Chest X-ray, PA view. Patient: 44 years old, sex F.
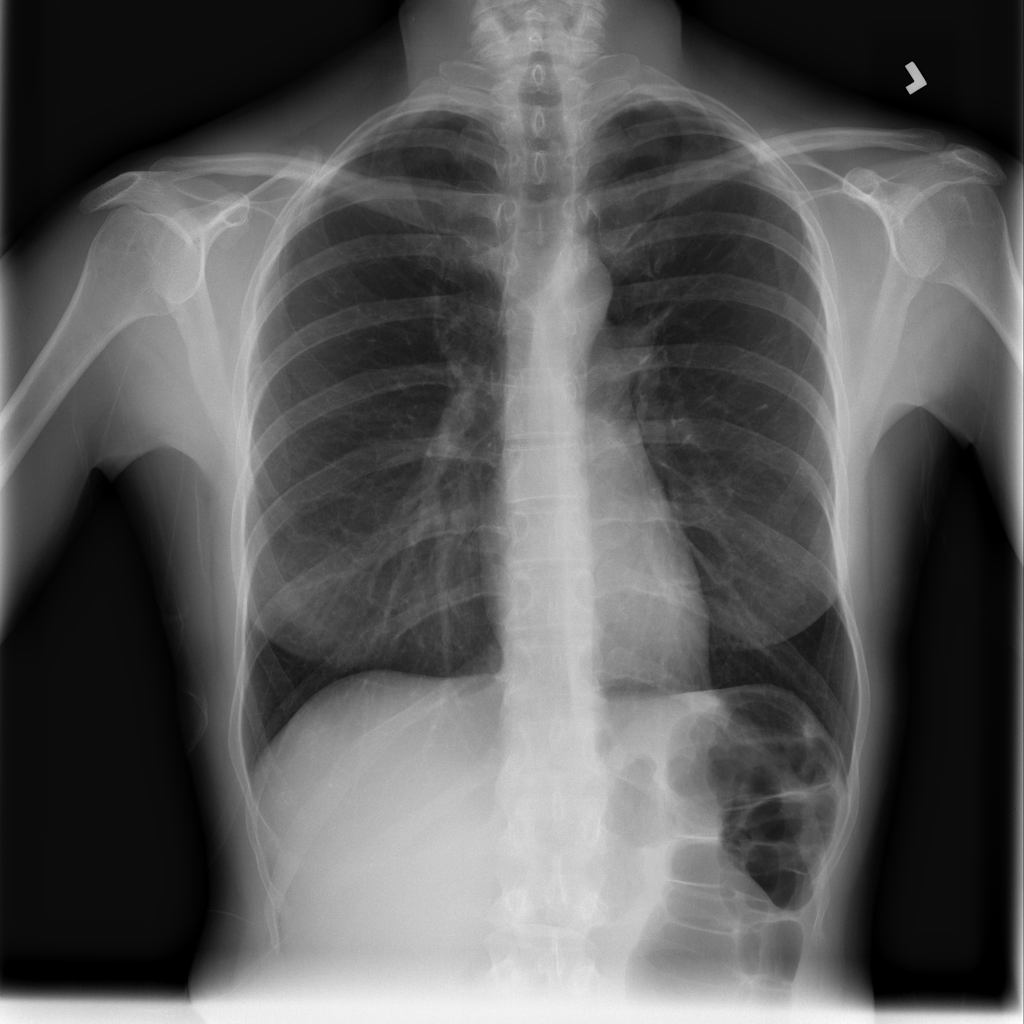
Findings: No Finding